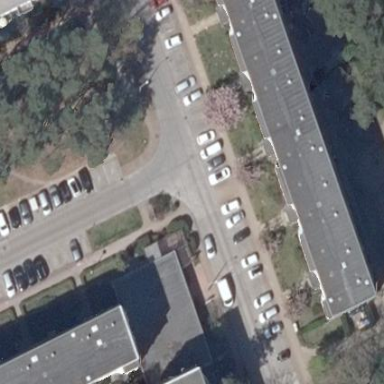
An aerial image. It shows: Building with apartments and flat roof.